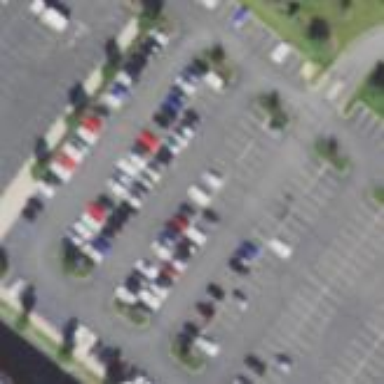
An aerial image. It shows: Parking area.